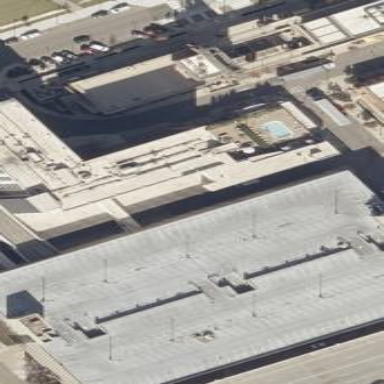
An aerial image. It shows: Hotel building.